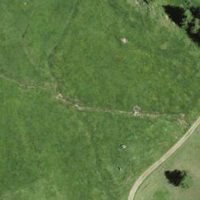
EUNIS habitat code: 26
Species observed at this site:
Colias croceus